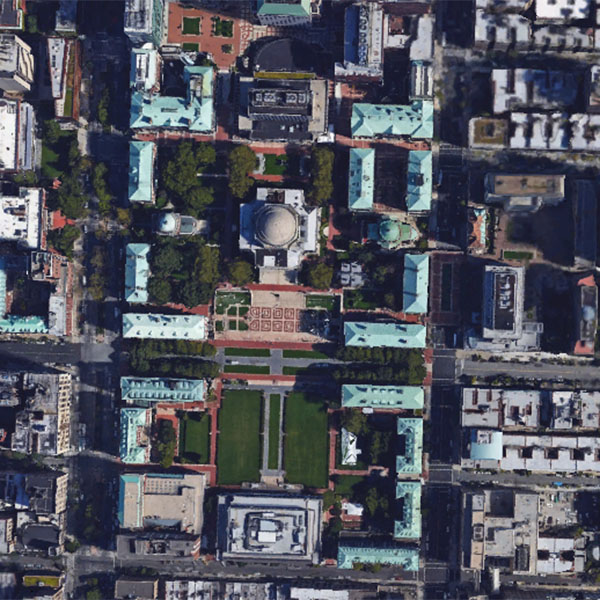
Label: School